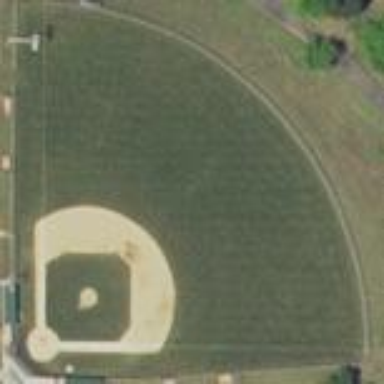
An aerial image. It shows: Baseball pitch for leisure and sports activities.